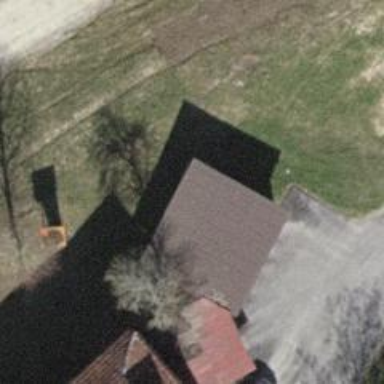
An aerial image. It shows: Garage.